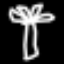
Label: palm tree